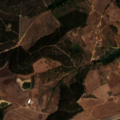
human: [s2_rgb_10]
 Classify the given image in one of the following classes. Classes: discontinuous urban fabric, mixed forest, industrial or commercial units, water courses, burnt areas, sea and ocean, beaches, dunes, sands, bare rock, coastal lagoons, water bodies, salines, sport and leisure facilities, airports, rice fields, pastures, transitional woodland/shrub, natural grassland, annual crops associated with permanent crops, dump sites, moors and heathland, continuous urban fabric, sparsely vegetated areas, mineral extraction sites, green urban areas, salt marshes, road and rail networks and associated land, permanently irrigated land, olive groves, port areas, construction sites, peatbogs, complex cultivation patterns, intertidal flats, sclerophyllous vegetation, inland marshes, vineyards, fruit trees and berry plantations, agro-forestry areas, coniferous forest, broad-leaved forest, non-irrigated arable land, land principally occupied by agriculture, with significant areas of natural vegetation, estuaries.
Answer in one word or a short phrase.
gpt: non-irrigated arable land, complex cultivation patterns, broad-leaved forest